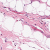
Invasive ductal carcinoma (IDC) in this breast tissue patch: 0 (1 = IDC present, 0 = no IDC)